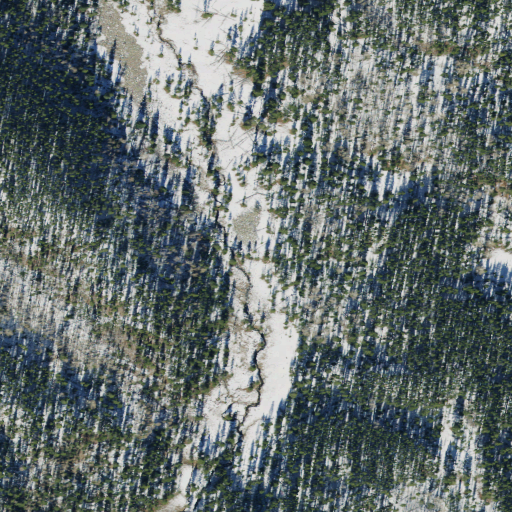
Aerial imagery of plain(s) in Utah named Death of James Meadow containing evergreen forest, woody wetlands, and mixed forest